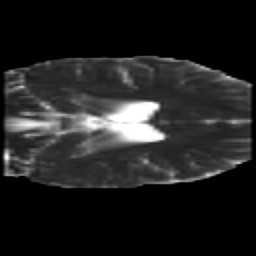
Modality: MD
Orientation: coronal
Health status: healthy
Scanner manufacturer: siemens
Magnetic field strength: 3 T
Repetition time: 10 s
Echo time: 0.092 s